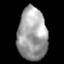
Tissue: lung
Cell type: Epithelial cells
Senescence score: 0.192
Nuclear area (px): 1513
Mean DAPI intensity: 160.146